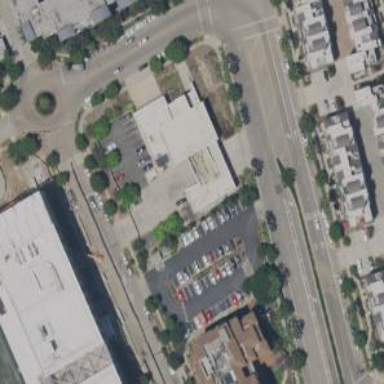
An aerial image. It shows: Fire station building.